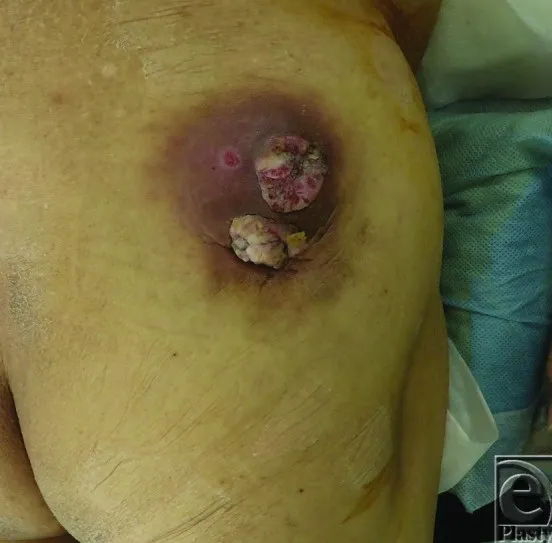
Preoperative findings. A 70-year-old man with a tumor (7x7 cm) on his buttock.
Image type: medical_photograph (other_medical_photograph)